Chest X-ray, AP view. Patient: 42 years old, sex F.
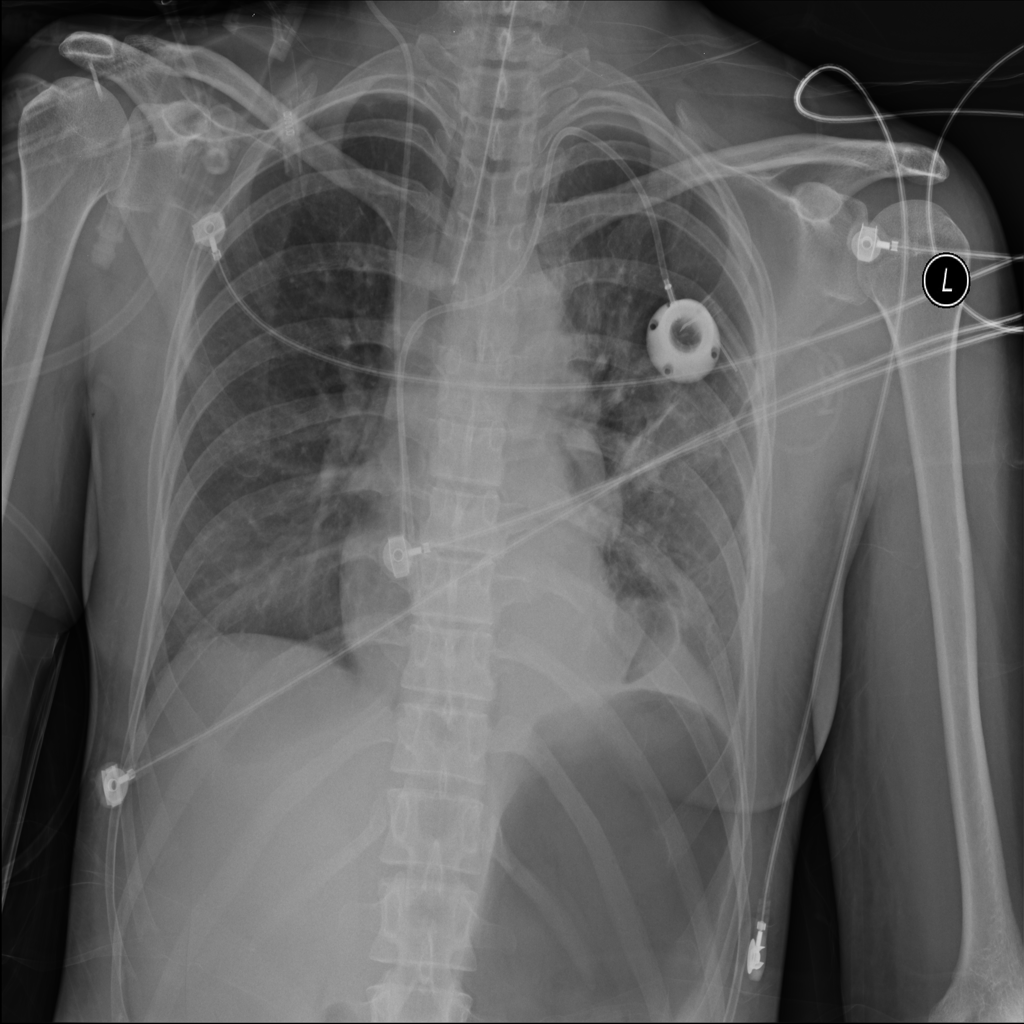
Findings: Effusion, Mass